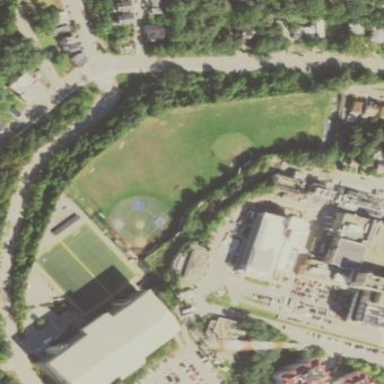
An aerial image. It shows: Sports center with multiple sports facilities.